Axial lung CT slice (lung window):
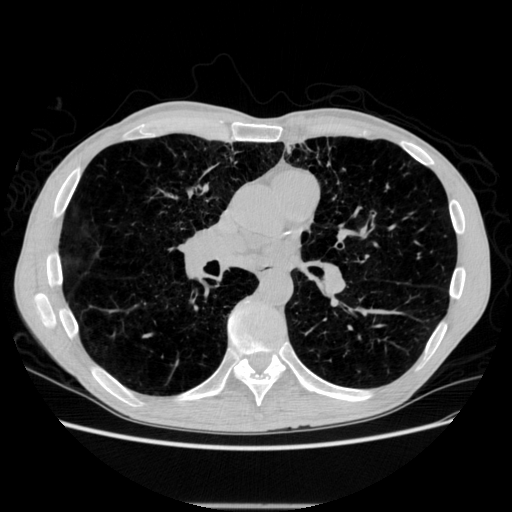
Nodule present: no